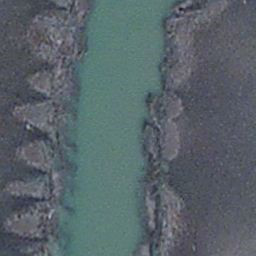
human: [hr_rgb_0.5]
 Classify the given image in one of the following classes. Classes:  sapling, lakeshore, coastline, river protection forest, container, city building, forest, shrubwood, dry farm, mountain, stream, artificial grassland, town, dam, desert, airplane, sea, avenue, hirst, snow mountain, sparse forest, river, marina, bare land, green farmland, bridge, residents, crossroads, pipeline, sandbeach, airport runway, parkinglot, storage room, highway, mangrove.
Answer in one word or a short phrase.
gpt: stream